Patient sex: M
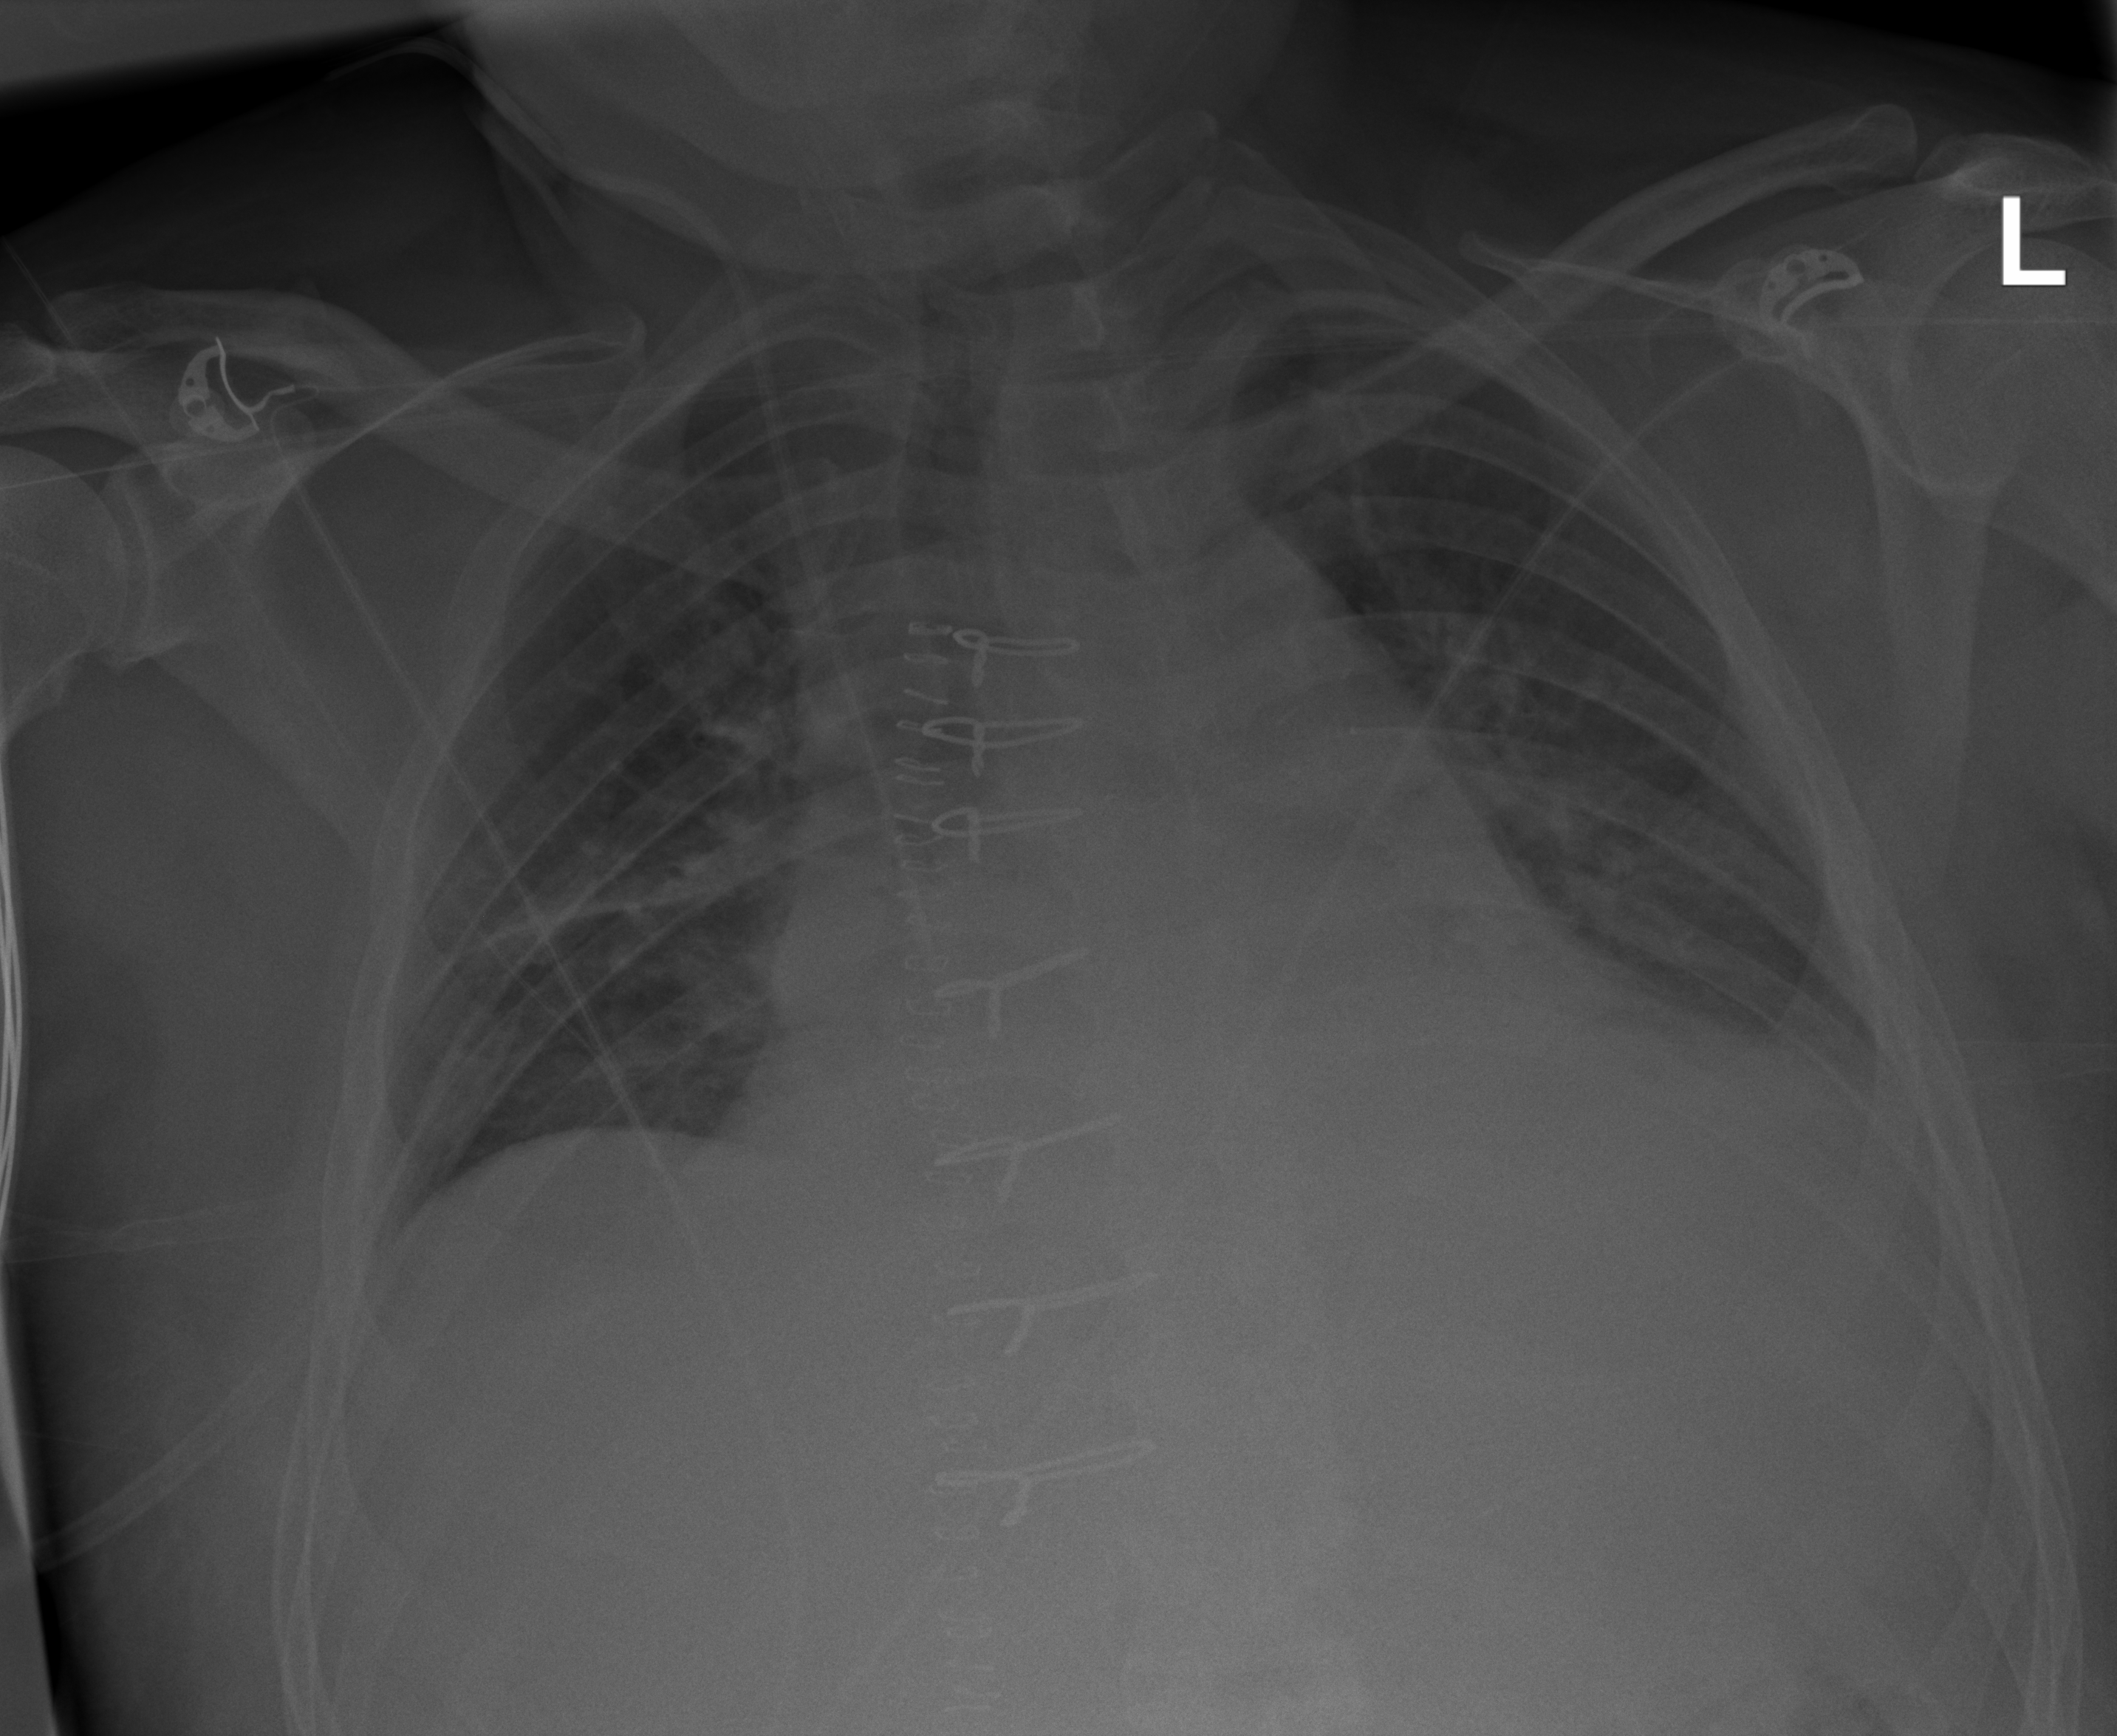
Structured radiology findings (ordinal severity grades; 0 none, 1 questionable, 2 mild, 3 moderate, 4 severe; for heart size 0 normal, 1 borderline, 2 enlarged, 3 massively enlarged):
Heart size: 2
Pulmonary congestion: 2
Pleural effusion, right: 0
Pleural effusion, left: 2
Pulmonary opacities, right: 0
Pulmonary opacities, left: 2
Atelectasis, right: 2
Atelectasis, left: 2